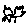
Label: bird